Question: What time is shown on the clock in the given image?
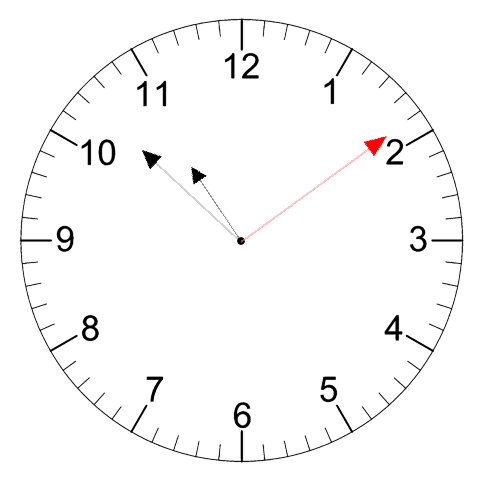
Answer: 10:52:09